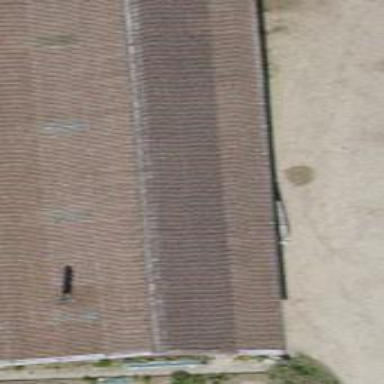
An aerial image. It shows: Shed building.